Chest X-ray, AP view. Patient: 64 years old, sex F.
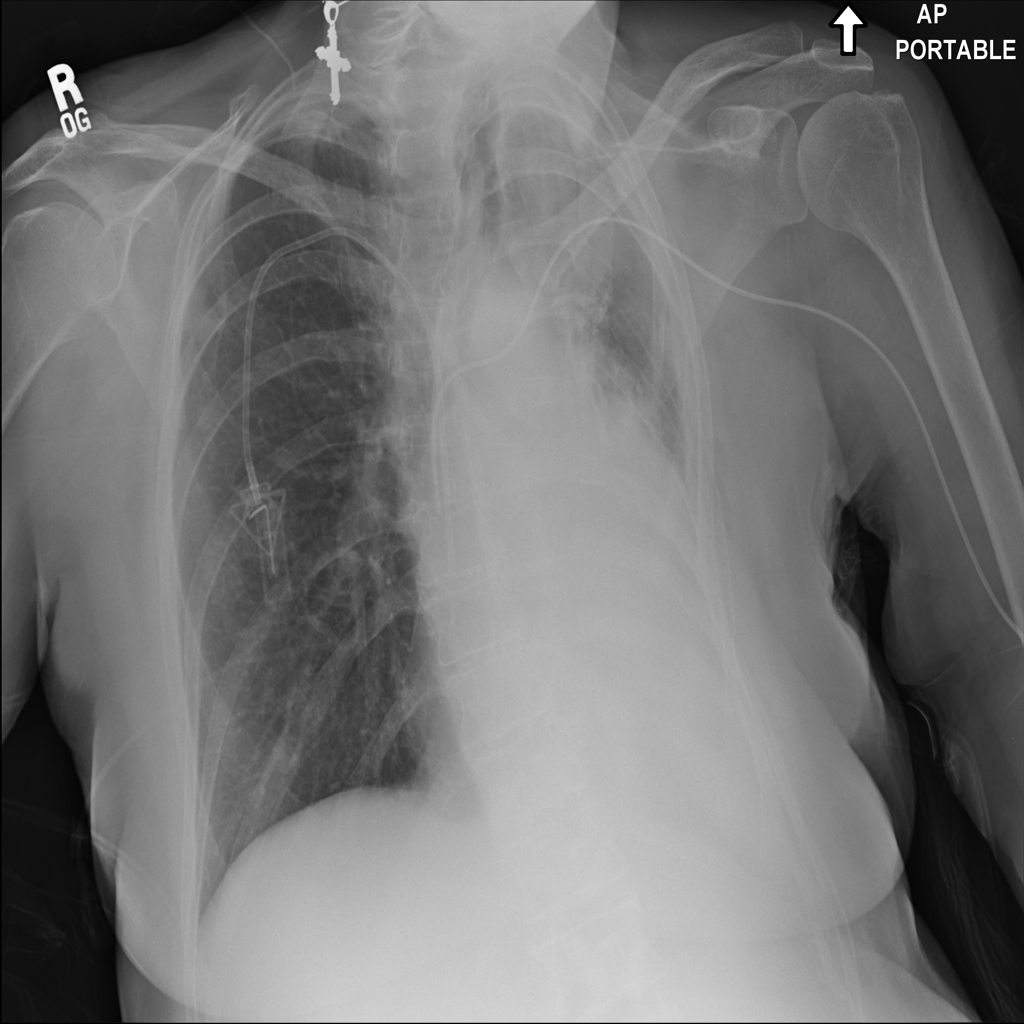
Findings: Infiltration